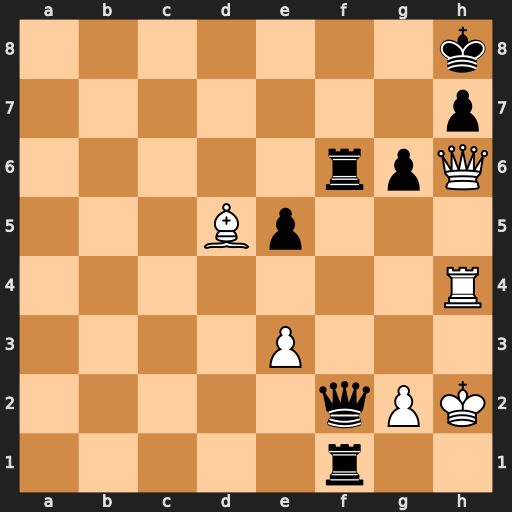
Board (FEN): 7k/7p/5rpQ/3Bp3/7R/4P3/5qPK/5r2
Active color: w
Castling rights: -
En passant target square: -
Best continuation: Qxh7#